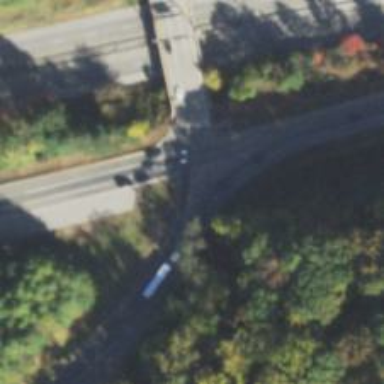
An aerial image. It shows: Asphalt motorway link.